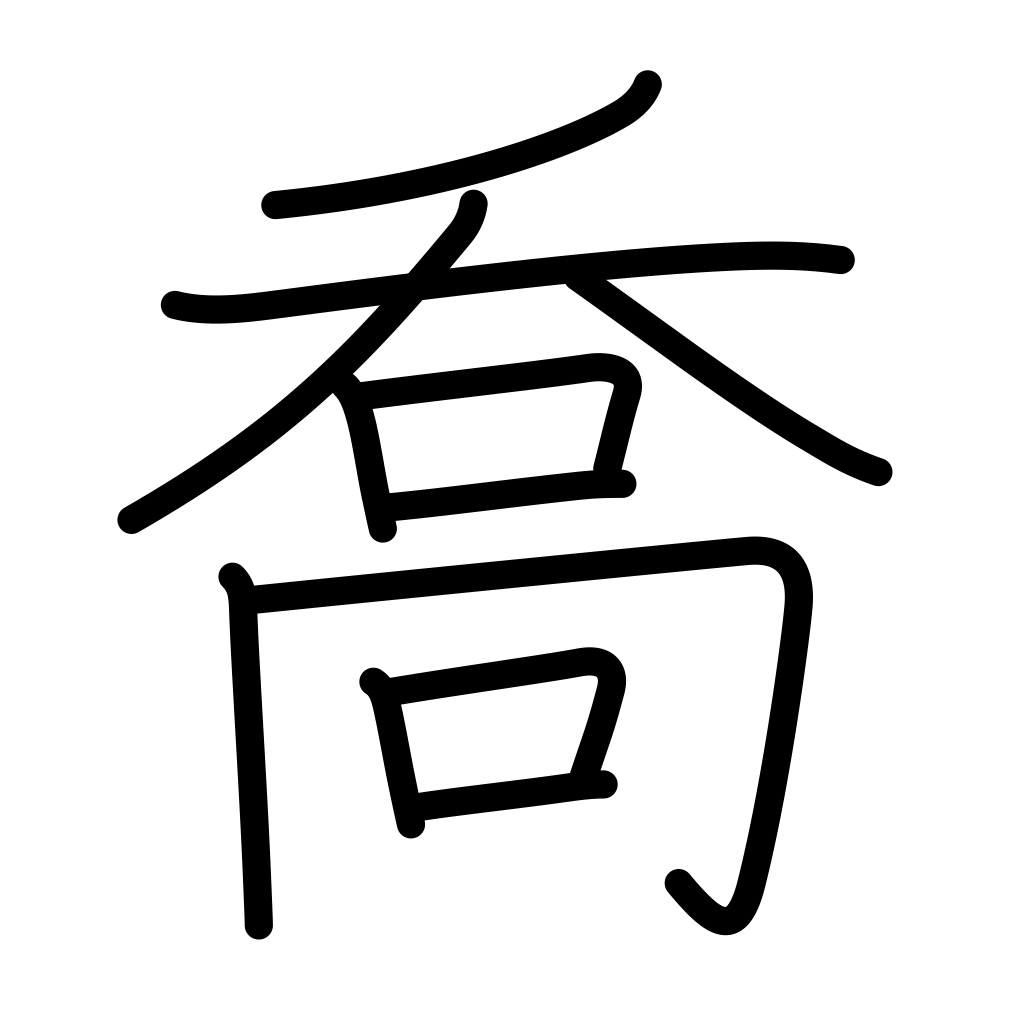
Meaning: high, boasting